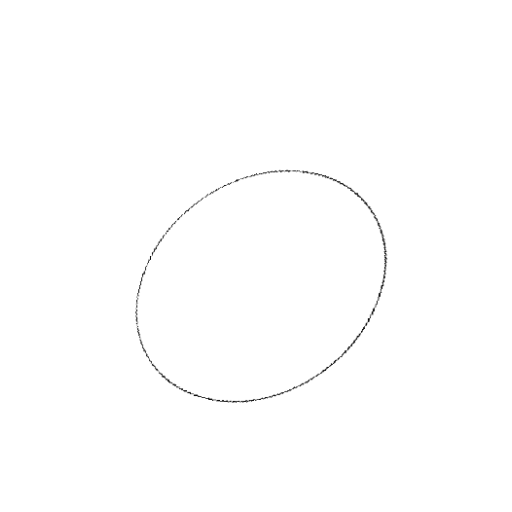
Crossing number: 0